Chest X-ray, PA view. Patient: 55 years old, sex M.
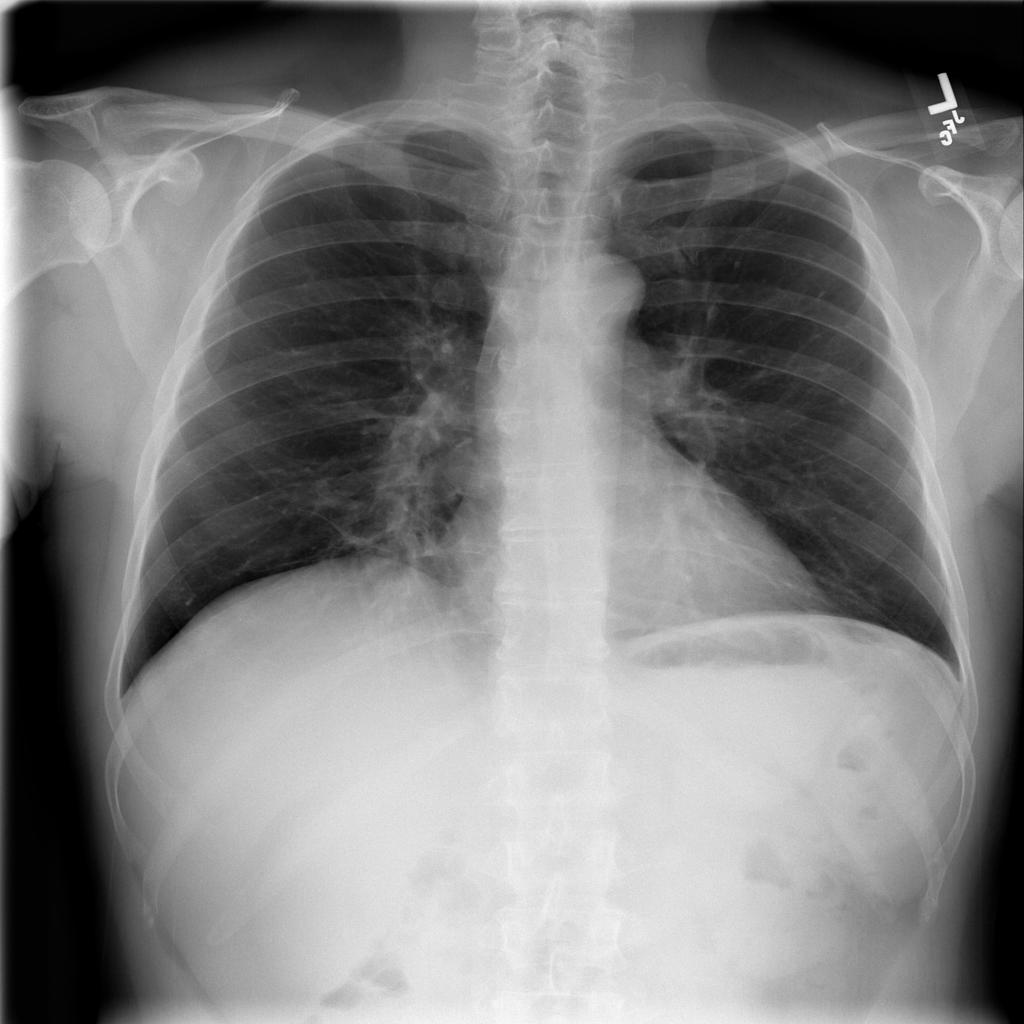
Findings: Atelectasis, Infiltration